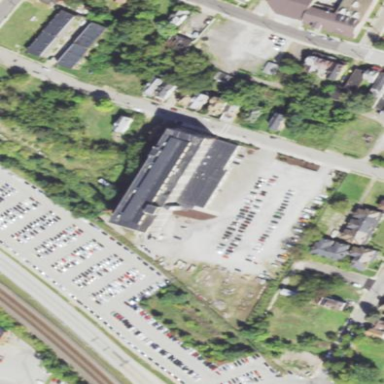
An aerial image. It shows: Commercial building.